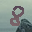
Label: 8